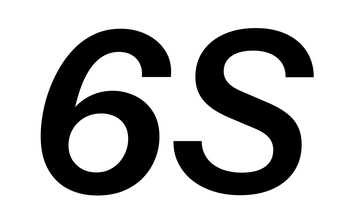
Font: InstrumentSans-Italic_SemiBold_Italic